Aerial crown-view tile of a tropical tree (Barro Colorado Island, Panama), acquired 20240611:
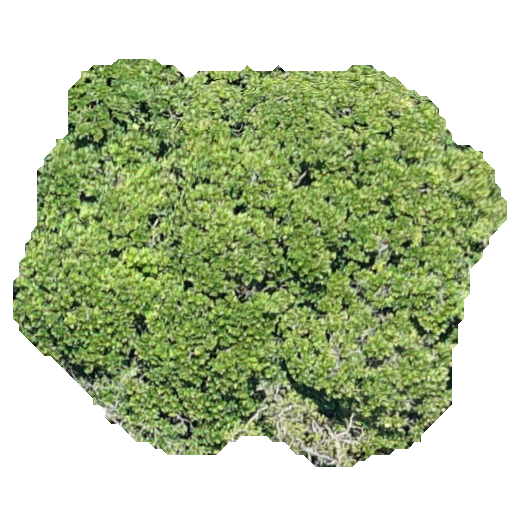
Species: Anacardium excelsum
GBIF accepted scientific name: Anacardium excelsum
Crown area: 240.495 m²